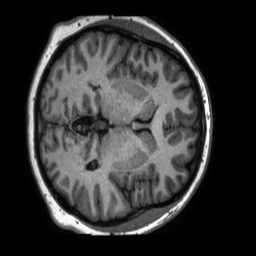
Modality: T1w
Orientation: axial
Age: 30
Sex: female
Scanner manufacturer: philips
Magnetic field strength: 1.5 T
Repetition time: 0.00828 s
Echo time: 0.003807 s